I will show an image sequence of human cooking. I have annotated the images with numbered circles. Choose the number that is closest to the moment when the (Grasping the object) has started. You are a five-time world champion in this game. Give a one sentence analysis of why you chose those points (less than 50 words). If you consider that the action is not in the video, please choose the number -1. Provide your answer at the end in a json file of this format: {"points": []}
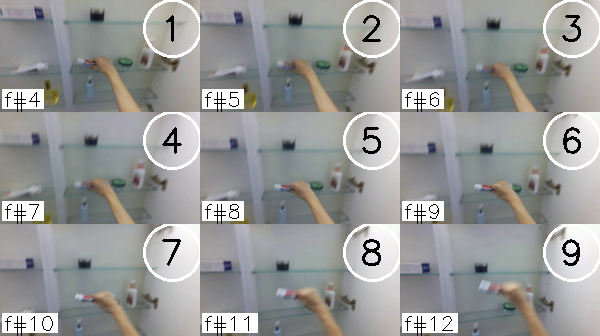
Frame 1 shows the clearest moment of hand-object contact.
{"points": [1]}